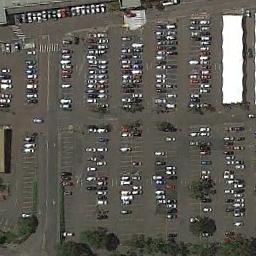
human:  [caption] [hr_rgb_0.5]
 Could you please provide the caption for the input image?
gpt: The parking lot is full of cars next to some trees .

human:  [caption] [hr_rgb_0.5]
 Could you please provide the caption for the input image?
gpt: The parking lot was full of nine rows of cars .

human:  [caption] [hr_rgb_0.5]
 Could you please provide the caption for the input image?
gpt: The parking lot has lots of parked cars and a white building .

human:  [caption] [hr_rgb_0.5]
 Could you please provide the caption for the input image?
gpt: Many cars are in the parking lot .

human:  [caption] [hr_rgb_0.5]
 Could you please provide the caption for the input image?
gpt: There are many cars and a white building on the parking lot .